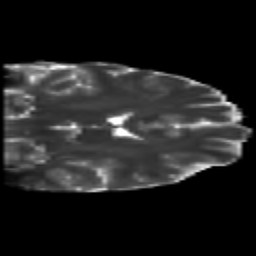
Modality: T2w
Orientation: coronal
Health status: healthy
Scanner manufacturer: siemens
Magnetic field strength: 3 T
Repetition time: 10 s
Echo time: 0.092 s